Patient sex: M
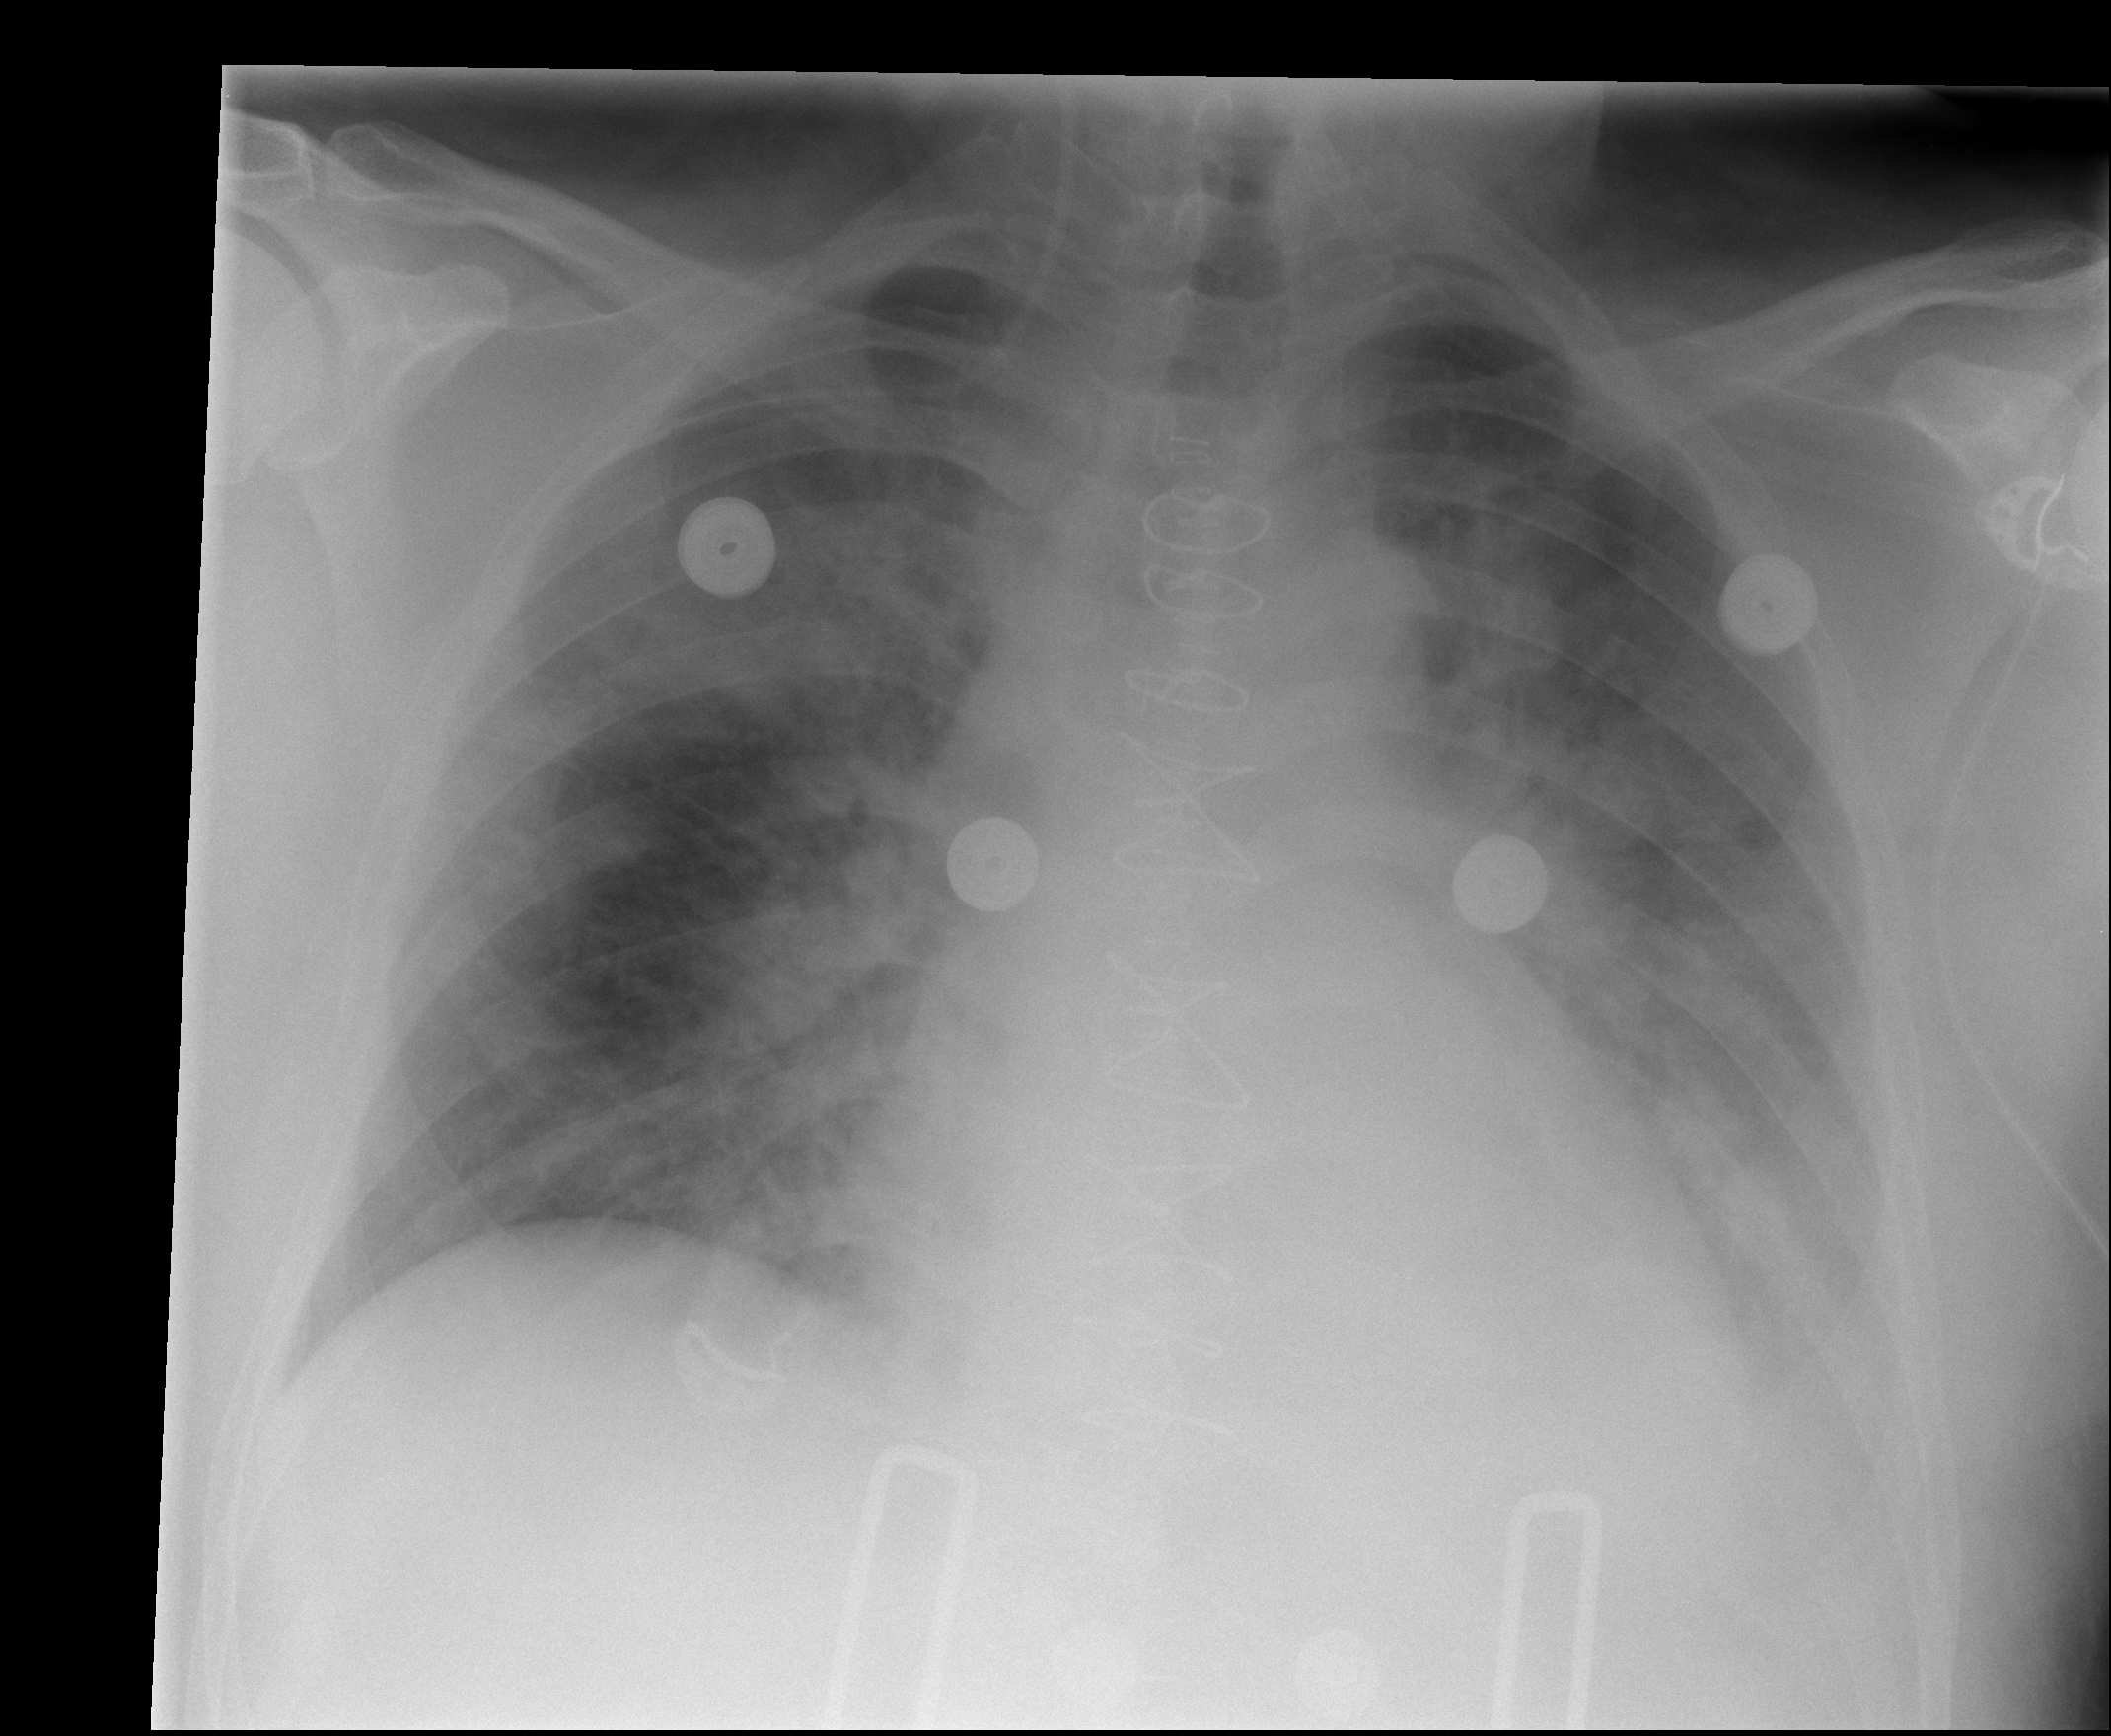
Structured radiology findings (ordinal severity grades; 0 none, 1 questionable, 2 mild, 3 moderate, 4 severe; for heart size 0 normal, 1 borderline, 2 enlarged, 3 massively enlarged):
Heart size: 2
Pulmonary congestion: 3
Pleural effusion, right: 0
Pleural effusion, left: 3
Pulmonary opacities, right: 3
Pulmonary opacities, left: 3
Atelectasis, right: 2
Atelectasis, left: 2